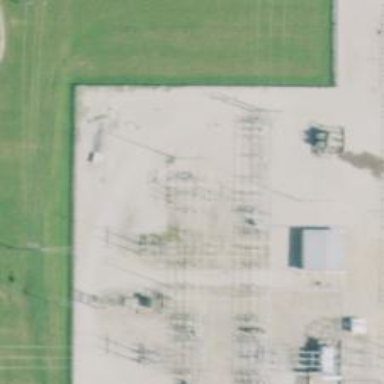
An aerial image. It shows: Switch for power supply.